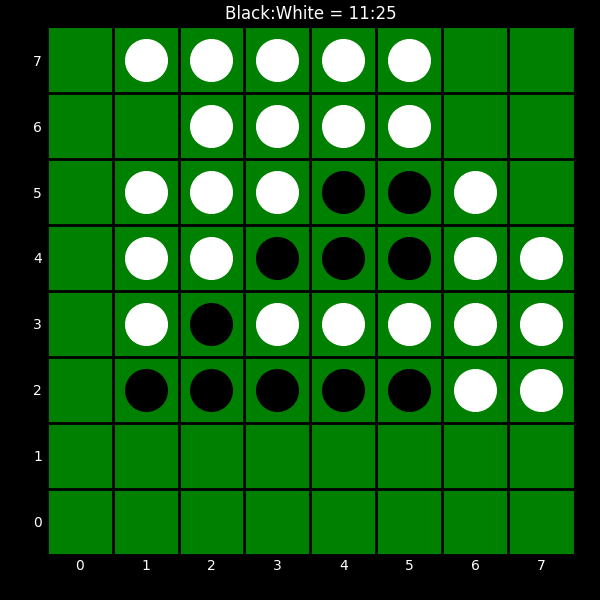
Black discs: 11
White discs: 25